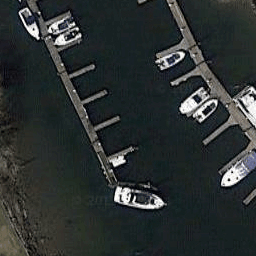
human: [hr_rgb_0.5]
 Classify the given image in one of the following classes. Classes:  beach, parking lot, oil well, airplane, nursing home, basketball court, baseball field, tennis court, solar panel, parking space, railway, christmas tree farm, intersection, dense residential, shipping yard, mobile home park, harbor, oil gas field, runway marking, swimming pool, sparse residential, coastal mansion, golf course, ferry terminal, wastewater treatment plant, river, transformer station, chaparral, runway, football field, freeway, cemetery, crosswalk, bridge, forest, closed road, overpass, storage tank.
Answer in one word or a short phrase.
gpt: harbor